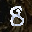
Label: 8